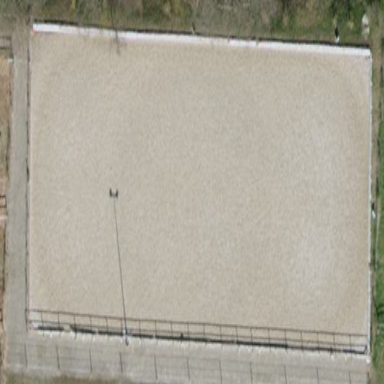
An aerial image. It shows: Sand pitch for equestrian sport activities.